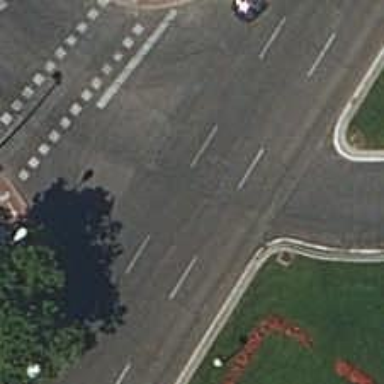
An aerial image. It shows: Traffic signal.